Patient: sex F, age 41
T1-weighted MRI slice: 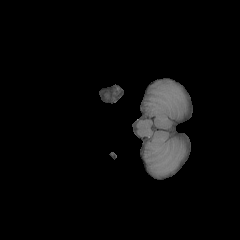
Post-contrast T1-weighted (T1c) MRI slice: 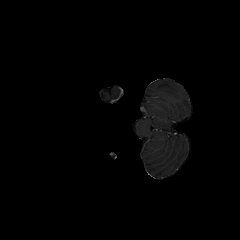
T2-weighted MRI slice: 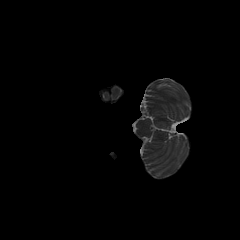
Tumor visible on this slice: no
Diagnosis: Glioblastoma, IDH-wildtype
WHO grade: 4